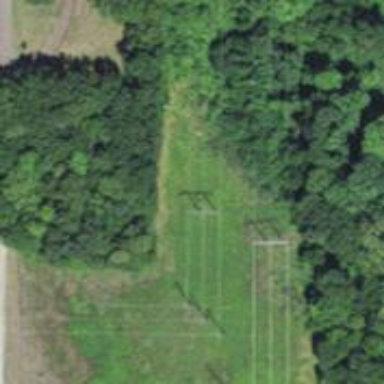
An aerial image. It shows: H-frame power tower with distinctive design.